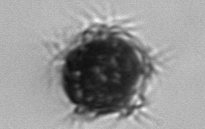
Label: Mesodinium